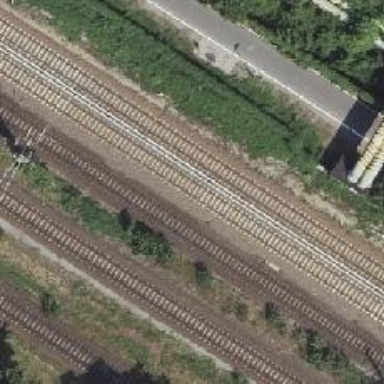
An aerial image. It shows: Abandoned railway with electrified bottom rail.